Question: I am trying to create an 'EditText' such that the space between each line should be like 20 'dp'. Please see the image below.
If I use line spacing extra, then the cursor position is not correctly aligned with the line.
I have achieved the line spacing, but the cursor is not aligned with the line. See the red box highlighted in the image below.
'''
package com.example.dev_task_197_keyboard_accesory;
import android.content.Context;
import android.graphics.Canvas;
import android.graphics.Color;
import android.graphics.Paint;
import android.graphics.Rect;
import android.util.AttributeSet;
import android.widget.EditText;
public class LineEditText extends EditText {
private Rect mRect;
private Paint mPaint;
// we need this constructor for LayoutInflater
public LineEditText(Context context, AttributeSet attrs) {
super(context, attrs);
mRect = new Rect();
mPaint = new Paint();
mPaint.setStyle(Paint.Style.FILL_AND_STROKE);
mPaint.setColor(Color.BLUE); //SET YOUR OWN COLOR HERE
setMinLines(15);
}
@Override
protected void onDraw(Canvas canvas) {
int height = getHeight();
int line_height = getLineHeight();
int count = height / line_height;
if(getLineCount() > count){
count = getLineCount();
}
Rect r = mRect;
Paint paint = mPaint;
int baseline = getLineBounds(0, r);
for (int i = 0; i < count; i++) {
canvas.drawLine(r.left, baseline + 1, r.right, baseline + 1, paint);
baseline += getLineHeight();//next line
}
// Finishes up by calling the parent method
super.onDraw(canvas);
}
}
'''
For line spacing, add 'lineSpaceExtra' and 'lineSpaceMultiplier' parameter in the 'xml'.
Please suggest.

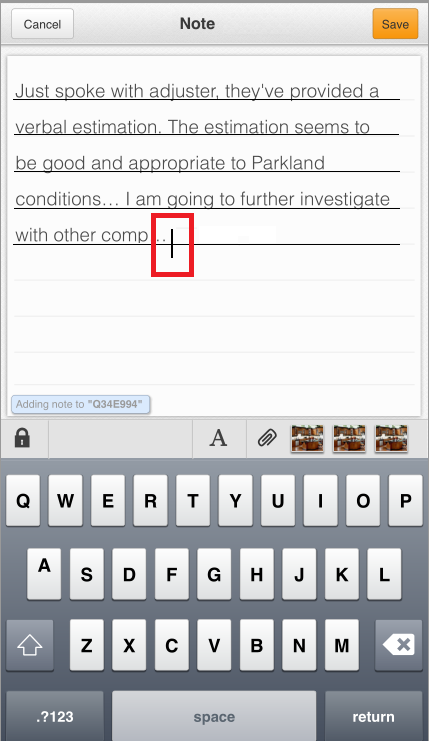
Answer: Two possible options for resolving your problem can be found <URL>, it worked for me.